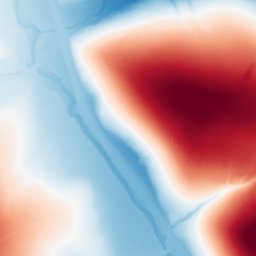
Category: trend_removal
Decomposition family: polynomial_high
Decomposition parameters: degree: 4
Upsampling method: bspline
Upsampling parameters: scale: 8
Upsampling scale: 8